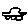
Label: car